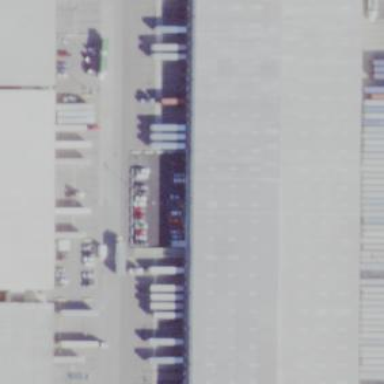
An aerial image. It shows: Warehouse building.